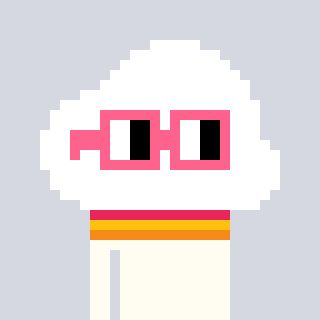
a pixel art character with square pink glasses, a cloud-shaped head and a grayscale-colored body on a cool background